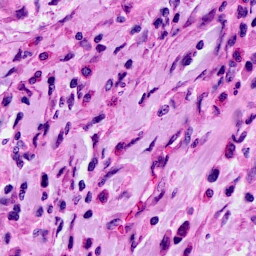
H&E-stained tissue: Cervix